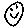
Label: smiley face